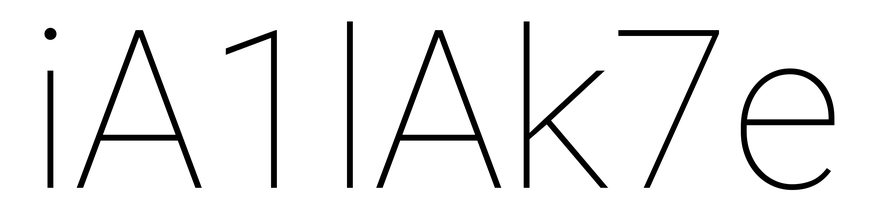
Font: Roboto_Thin